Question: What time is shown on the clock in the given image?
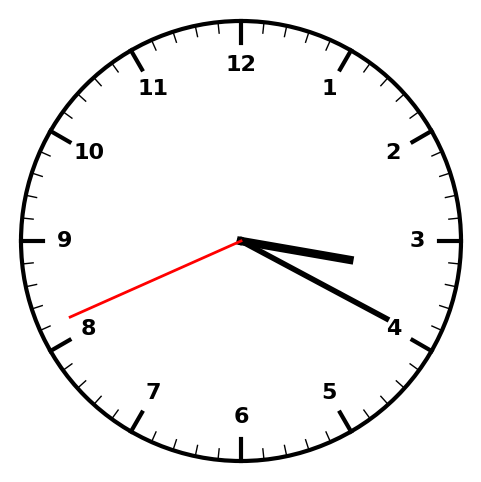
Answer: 03:19:41